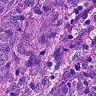
Metastatic tissue present: yes